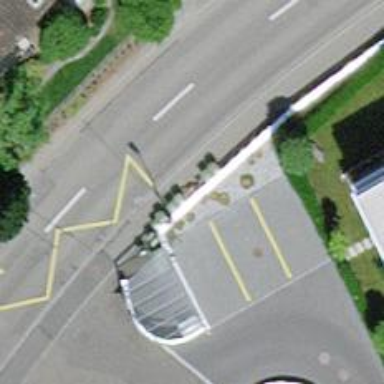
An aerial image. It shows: Bus stop with platform for public transport.